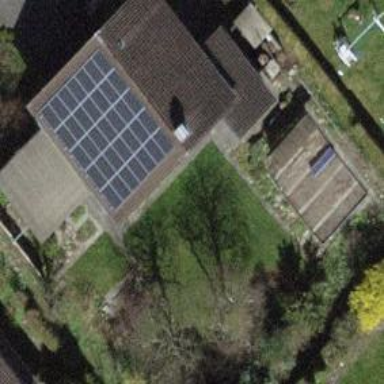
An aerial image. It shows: Solar power generator using photovoltaic panels.